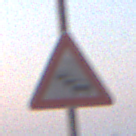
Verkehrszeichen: Stau
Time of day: SunriseSunset
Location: Outdoor (Urban)
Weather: Clear
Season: NotSpecified
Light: Natural